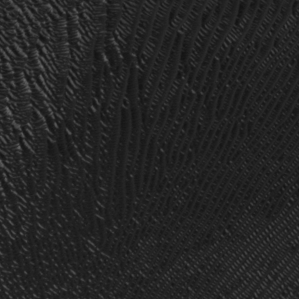
Label: frost